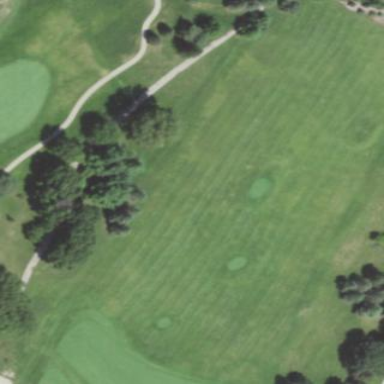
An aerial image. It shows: Grassy area designated for driving range golf.